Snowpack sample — Loveland Pass, Silver Plume, Colorado, USA (12/14/25, 10:50 AM MST)
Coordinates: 39.664, -105.882
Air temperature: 36 °F
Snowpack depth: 67 cm
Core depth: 10 cm
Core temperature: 50 °F
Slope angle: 6°, slope face: 326°
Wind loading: low
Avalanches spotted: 0
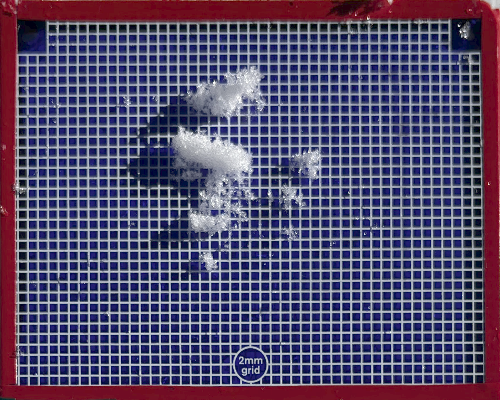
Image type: profile
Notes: No avalanches spotted, very late start to the season with minimal snowpack